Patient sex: F
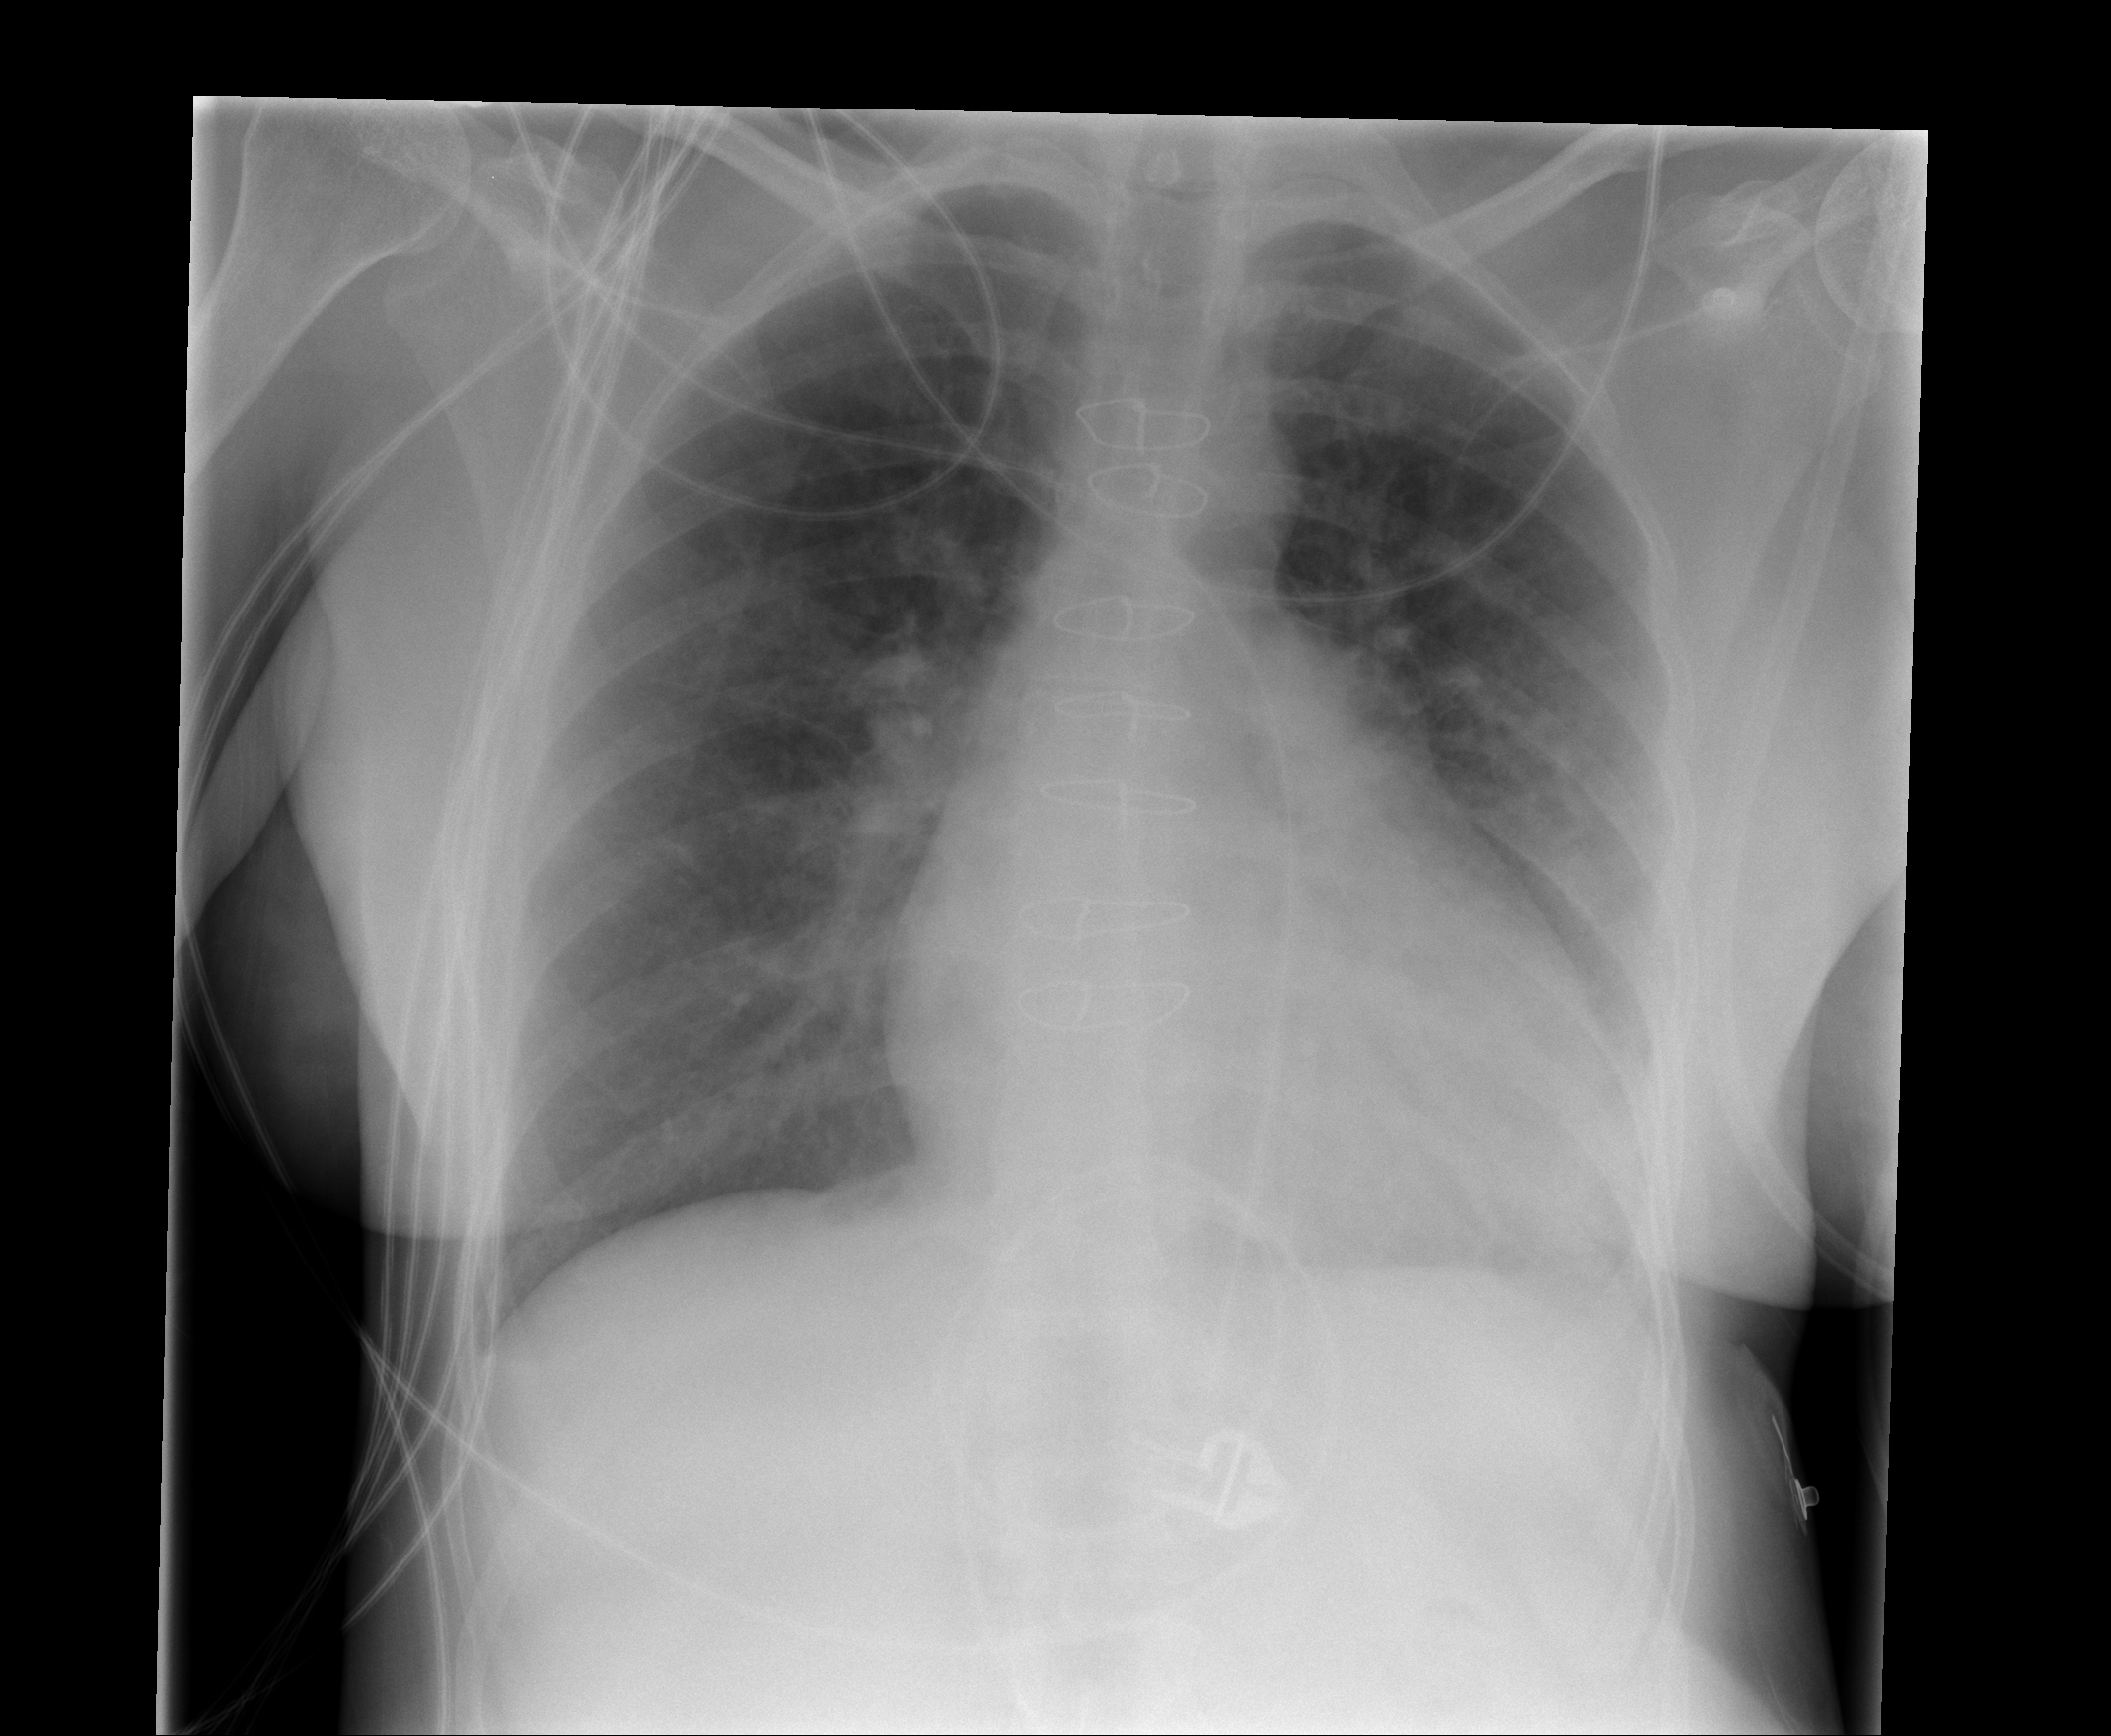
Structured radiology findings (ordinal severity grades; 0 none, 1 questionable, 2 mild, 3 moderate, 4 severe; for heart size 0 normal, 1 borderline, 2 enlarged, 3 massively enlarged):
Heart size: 2
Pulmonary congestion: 2
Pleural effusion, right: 1
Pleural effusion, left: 2
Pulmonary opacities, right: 0
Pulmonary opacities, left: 0
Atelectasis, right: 2
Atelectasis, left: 2